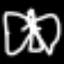
Label: angel